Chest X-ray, AP view. Patient: 44 years old, sex M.
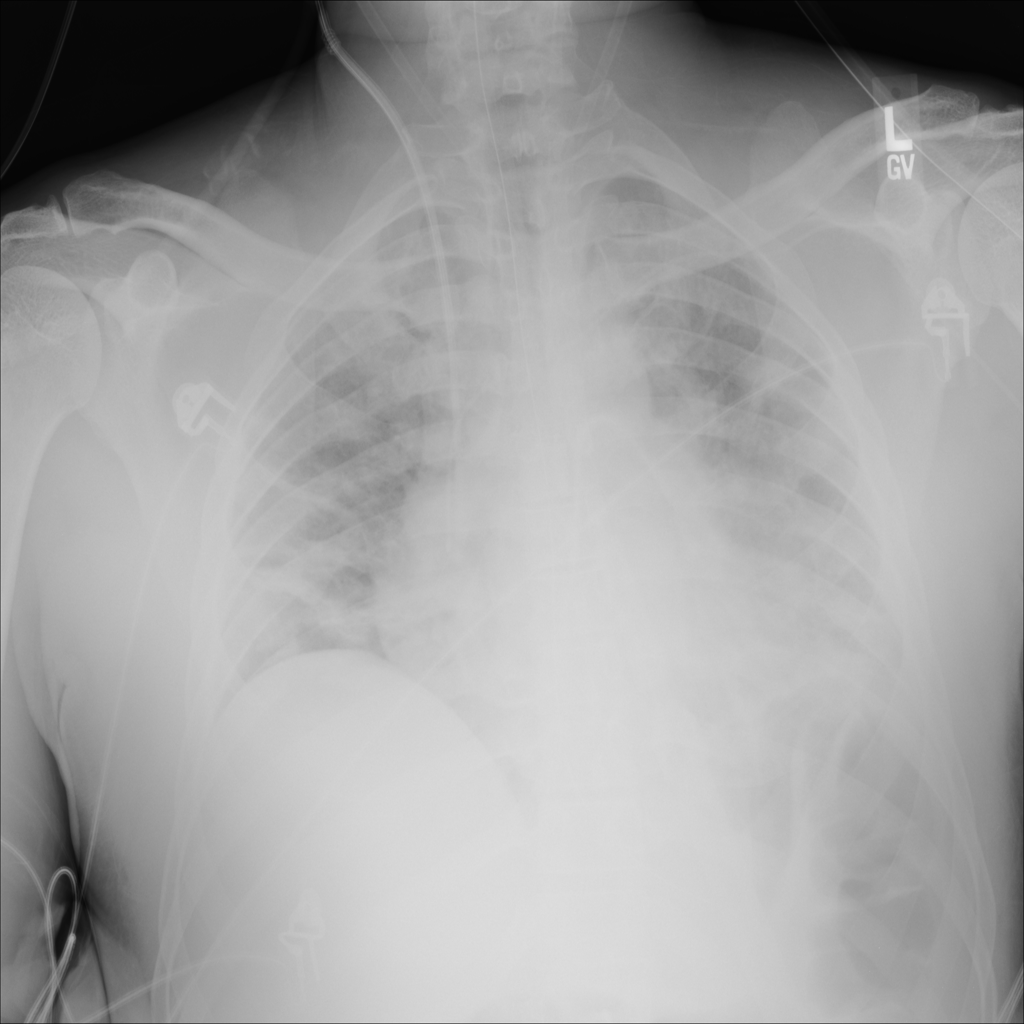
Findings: Atelectasis, Infiltration